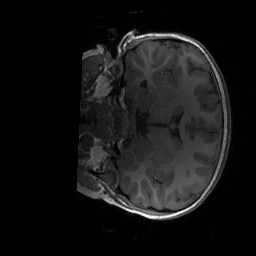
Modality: T1w
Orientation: coronal
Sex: female
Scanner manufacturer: siemens
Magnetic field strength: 3 T
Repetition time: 1.9 s
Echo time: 0.00243 s